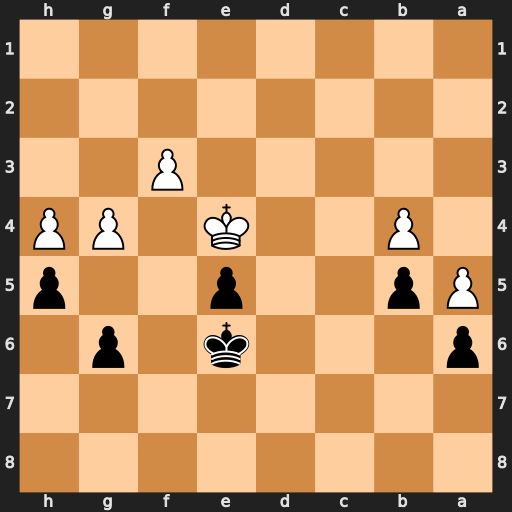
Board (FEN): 8/8/p3k1p1/Pp2p2p/1P2K1PP/5P2/8/8
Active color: b
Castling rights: -
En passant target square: -
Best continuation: g5 hxg5 h4